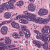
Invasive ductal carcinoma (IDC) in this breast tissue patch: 0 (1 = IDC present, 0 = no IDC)